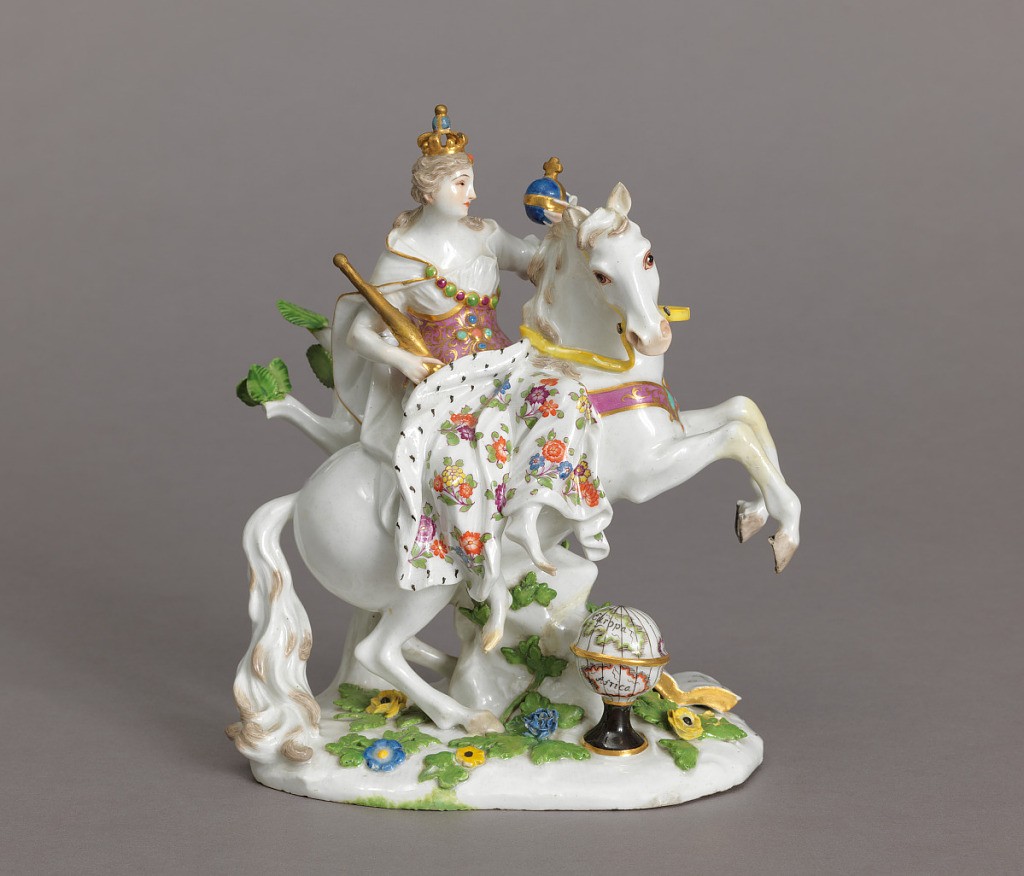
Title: Allegorical Figure of "Europe"
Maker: Meissen Porcelain Manufactory, German, active from 1710 to the present
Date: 18th century
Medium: hard paste porcelain, vitreous enamel, gold
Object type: figure
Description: Crowned and ermined female figure, holding scepter and orb, seated on rearing horse facing right; attributes include a globe and a book.